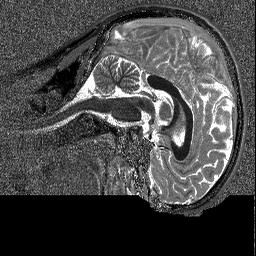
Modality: T1map
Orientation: sagittal
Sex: male